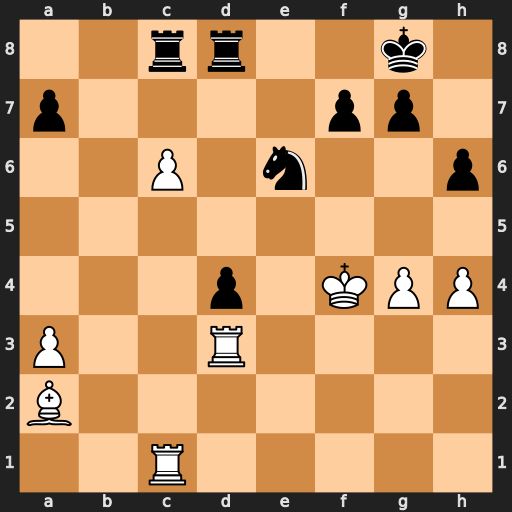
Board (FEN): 2rr2k1/p4pp1/2P1n2p/8/3p1KPP/P2R4/B7/2R5
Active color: w
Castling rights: -
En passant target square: -
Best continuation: Bxe6 fxe6 Ke5 Rd5+ Kxe6 Rcd8 Ke7